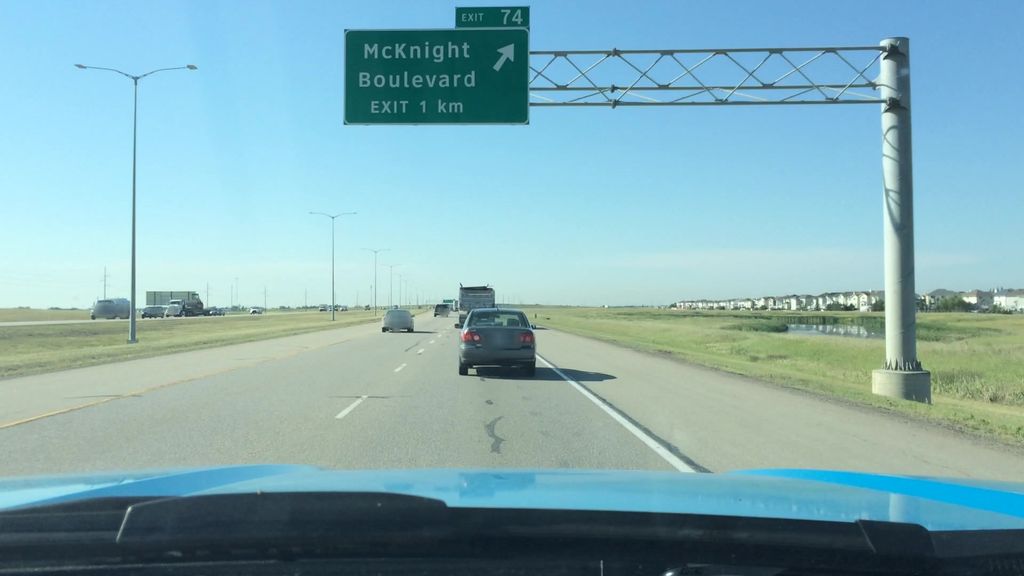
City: calgary